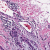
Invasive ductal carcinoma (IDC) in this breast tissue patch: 1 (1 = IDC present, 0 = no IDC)